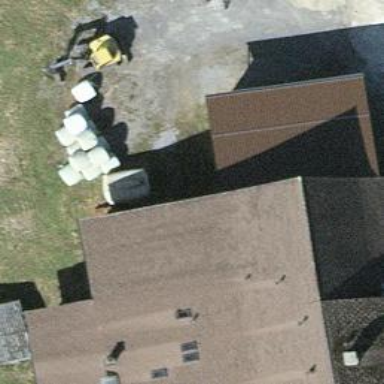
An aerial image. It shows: Gabled garage building.